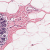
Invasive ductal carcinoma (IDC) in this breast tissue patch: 0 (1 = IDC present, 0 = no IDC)